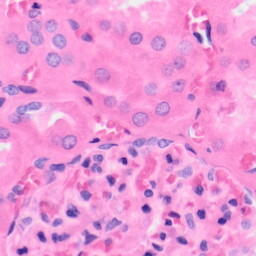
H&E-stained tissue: Kidney